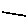
Label: line